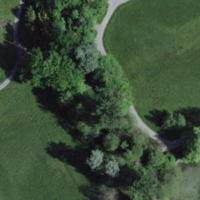
EUNIS habitat code: 53
Species observed at this site:
Corvus corone
Cyanistes caeruleus
Fulica atra
Enallagma cyathigerum
Leucojum aestivum
Anas platyrhynchos
Troglodytes troglodytes
Dendrocopos major
Chloris chloris
Aythya ferina
Fringilla coelebs
Aegithalos caudatus
Turdus merula
Chroicocephalus ridibundus
Juglans regia
Colchicum autumnale
Gallinula chloropus
Parus major
Erithacus rubecula
Mergus merganser
Sitta europaea
Cornus sanguinea